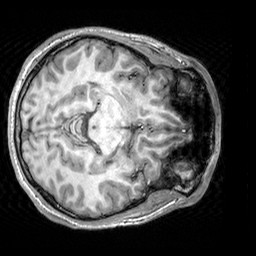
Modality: T1w
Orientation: axial
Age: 21
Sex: male
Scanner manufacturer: siemens
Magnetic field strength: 3 T
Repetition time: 2.3 s
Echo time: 0.00303 s